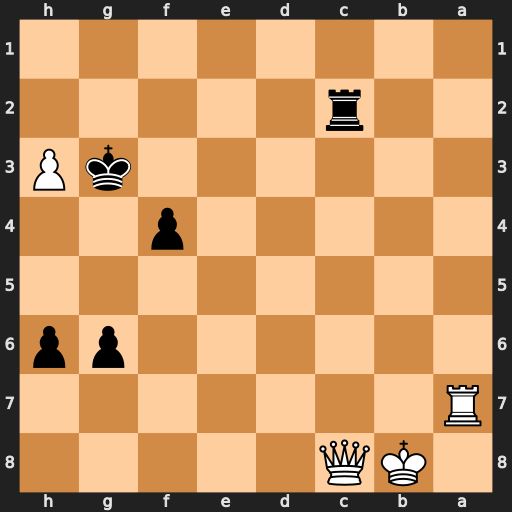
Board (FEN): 1KQ5/R7/6pp/8/5p2/6kP/2r5/8
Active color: b
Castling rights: -
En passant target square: -
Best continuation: Rxc8+ Kxc8 Kxh3 Ra6 g5